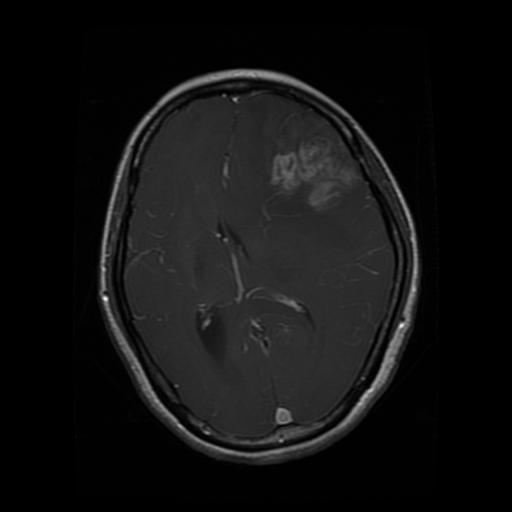
Label: glioma